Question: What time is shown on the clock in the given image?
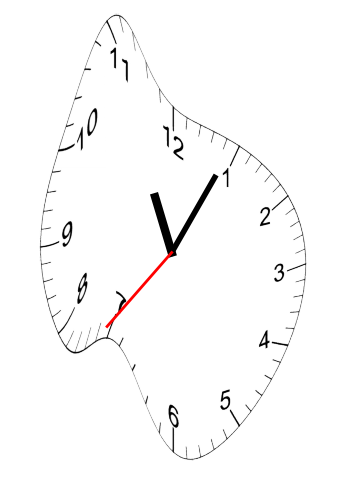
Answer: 11:04:36